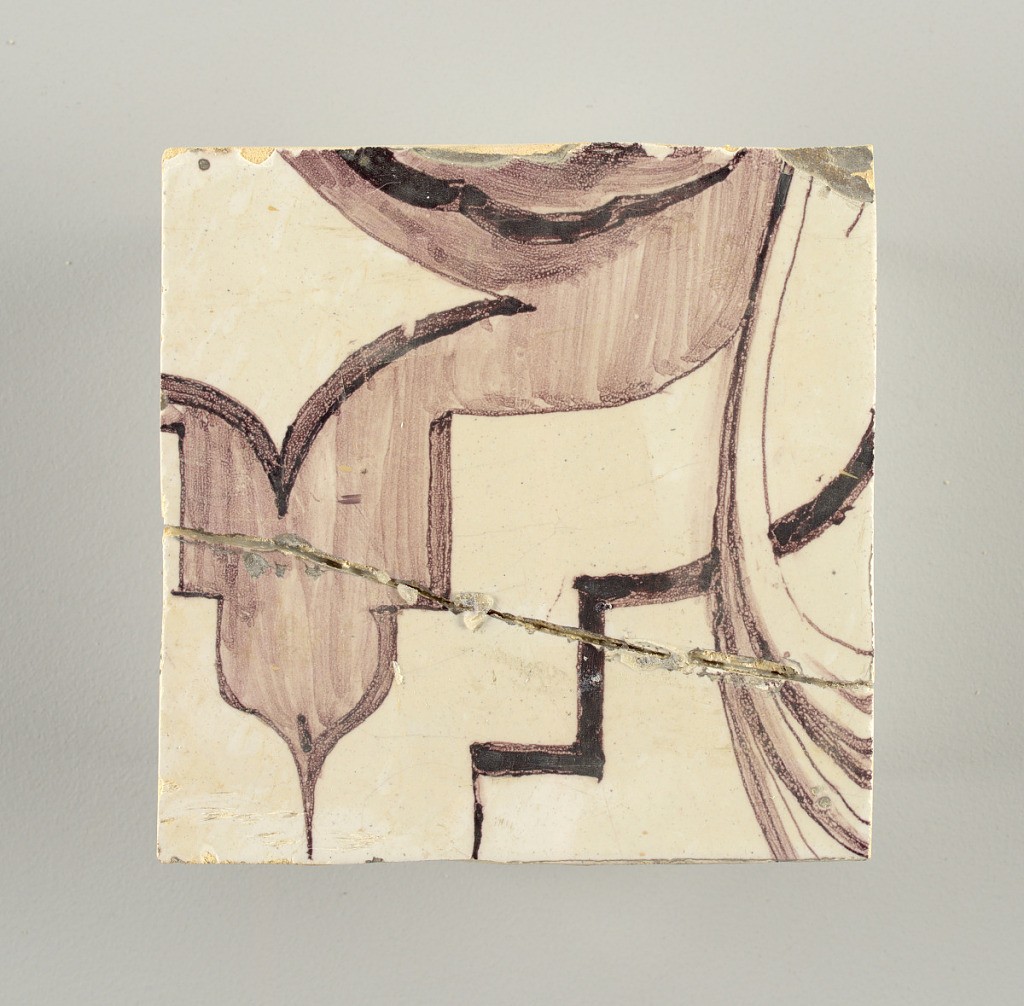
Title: Wall facing
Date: ca. 1725
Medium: tin-glazed earthenware, underglaze
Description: Running design for a frieze or a dado, composed of scrolls of foliage and strapwork, and four repeating motifs--a seated woman in a small upright oval medallion, a putto seated on a rocailled base, and strapwork in axial pattern.  The various panels, A to F, show various repeats of the same design, all being five tiles high and a varying number of tiles wide.